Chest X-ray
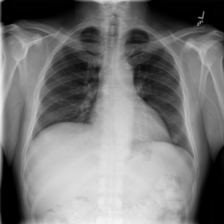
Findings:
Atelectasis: negative
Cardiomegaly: negative
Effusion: negative
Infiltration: negative
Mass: negative
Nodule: negative
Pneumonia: negative
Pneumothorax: negative
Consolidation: negative
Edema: negative
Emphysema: negative
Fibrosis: negative
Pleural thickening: negative
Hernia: negative